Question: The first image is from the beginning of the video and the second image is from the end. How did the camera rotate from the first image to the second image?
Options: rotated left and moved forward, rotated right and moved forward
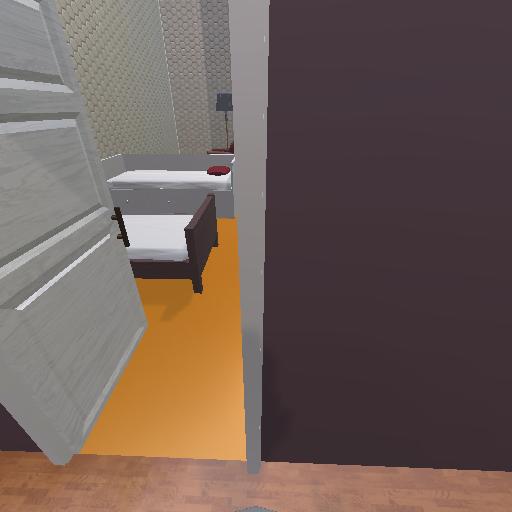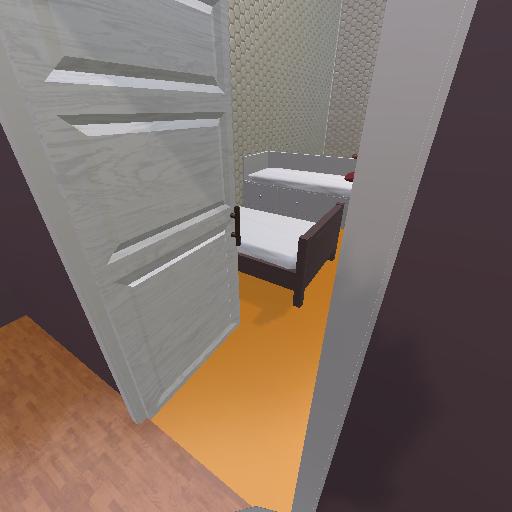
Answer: rotated left and moved forward